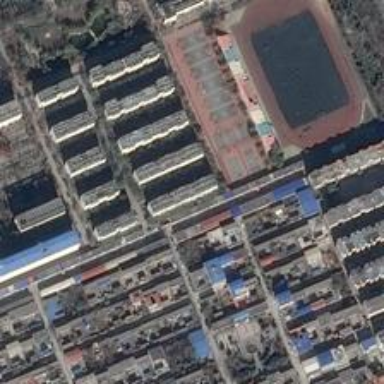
The exercise yard is parallel with residential buildings .